The image is a wavelet scalogram (time versus scale/frequency) of a rolling-element bearing's vibration signal. Classify the bearing condition as one of: normal, inner_race, outer_race, ball.
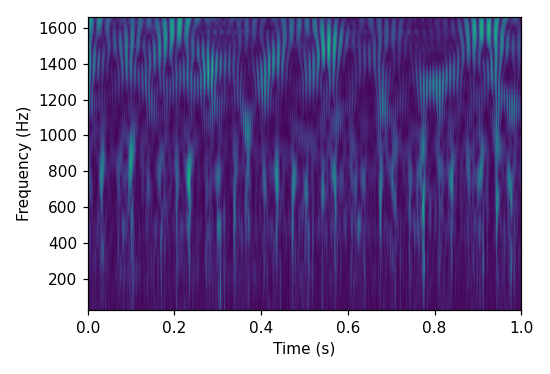
Answer: ball